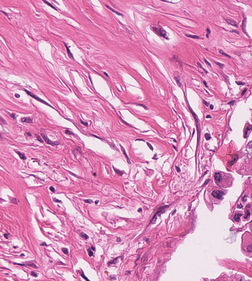
Tumor epithelial tissue: yes
Tumor-associated stroma tissue: yes
Normal tissue: no